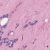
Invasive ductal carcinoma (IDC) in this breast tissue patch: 1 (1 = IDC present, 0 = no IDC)